Question: Here is my Screenshot of the
<URL> of the descending order for my selection sorting algorithm

My problem is my code doesn't accept any negative numbers and I don't know if my IDE is at fault because it accepts negative numbers in ascending but not descending...
'''
int[] SelSort = new int[1000];
int num;'enter code here'
Console.Clear();
Console.Write("Enter the number of elements: ");
int elements = Convert.ToInt32(Console.ReadLine());
Console.WriteLine("
Enter that " + elements + " elements you want to put:");
for (int B = 0; B < elements; B++)
{
SelSort[B] = Convert.ToInt32(Console.ReadLine());
}
// Shows the Unsorted Elements you put in selection sort
Console.WriteLine("
");
Console.Write("The Unsorted Elements are: ");
for (int S = 0; S < elements; S++)
{
Console.Write(SelSort[S] + " ");
}
Console.WriteLine("
");
Console.WriteLine("Would you like to sort it to the following:" +
"
[1] - Ascending Order" +
"
[2] - Descending Order
");
Console.Write("Choose what to do on the inputed elements: ");
int selection = Convert.ToInt32(Console.ReadLine());
for (int A = 0; A < SelSort.Length - 1; A++)
{
for (int P = A + 1; P < SelSort.Length; P++)
{
if (SelSort[A] < SelSort[P])
{
num = SelSort[A];
SelSort[A] = SelSort[P];
SelSort[P] = num;
}
}
}
Console.WriteLine("
");
Console.Write("Sorted Elements using Selection Sort in Descending Order: ");
for (int i = 0; i < elements; i++)
{
Console.Write(SelSort[i] + " ");
}
'''
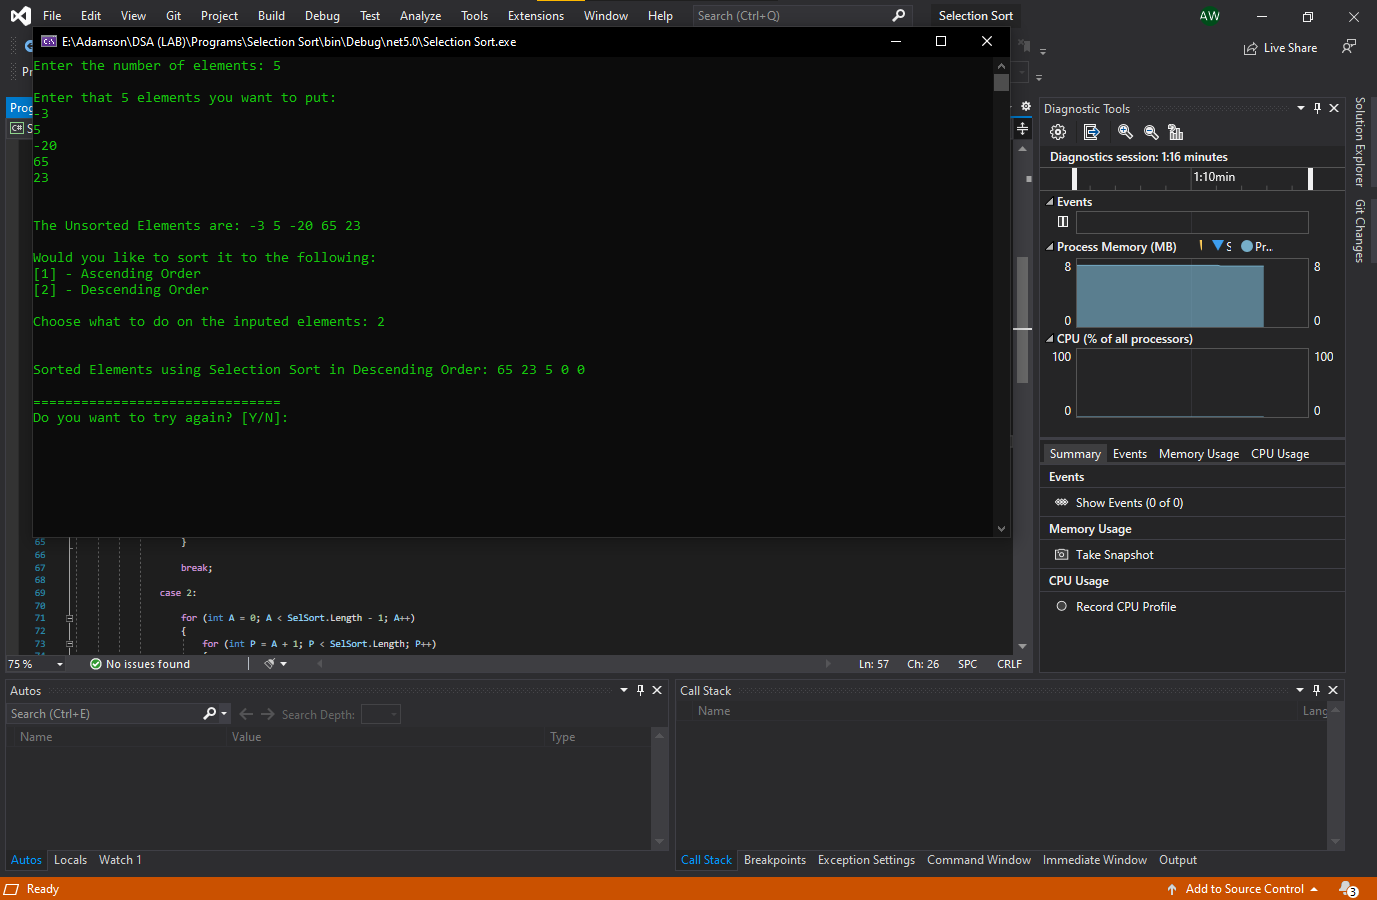
Answer: I suppose you get confused because you sort the whole array of SelSort instead of just the 'x' elements you added at the start. So the negative elements get sorted in the end of the array after the non-intialised values of 0 (check SelSort[999] value).
In your case you would prefer sorting only the part of the array you are actually using:
'''
// only sort the actually used integers (< elements)
for (int A = 0; A < elements - 1; A++)
{
for (int P = A + 1; P < elements; P++)
{
if (SelSort[A] < SelSort[P])
{
num = SelSort[A];
SelSort[A] = SelSort[P];
SelSort[P] = num;
}
}
}
'''
Or even better: only instantiate an array of the size of your elements instead of 1000.
'''
Console.Clear();
Console.Write("Enter the number of elements: ");
int elements = Convert.ToInt32(Console.ReadLine());
//instantiate array with the correct number of elements
int[] SelSort = new int[elements];
'''